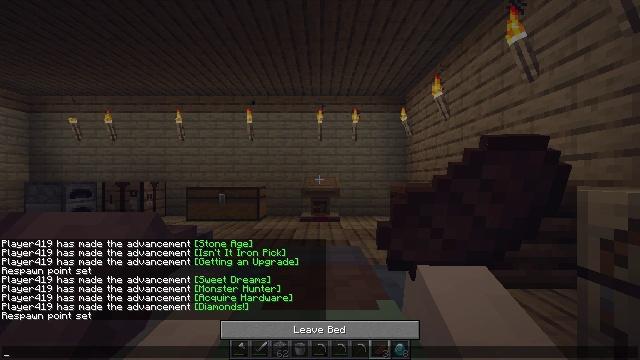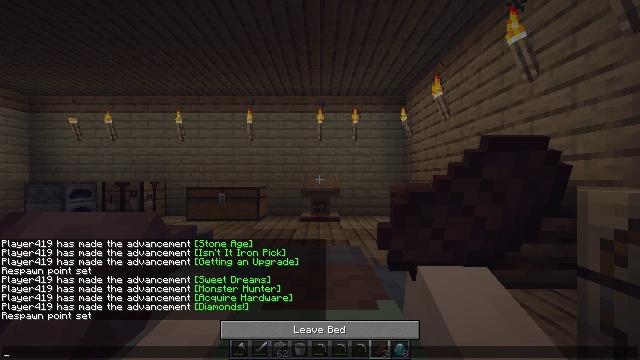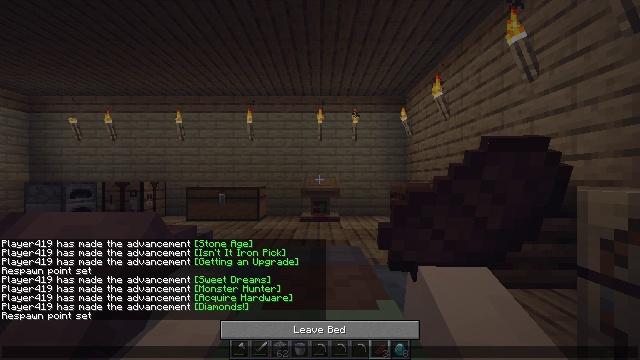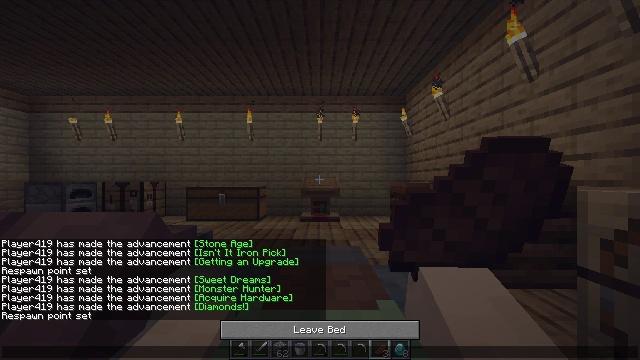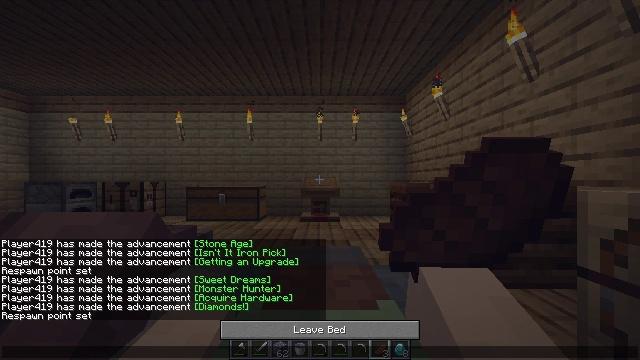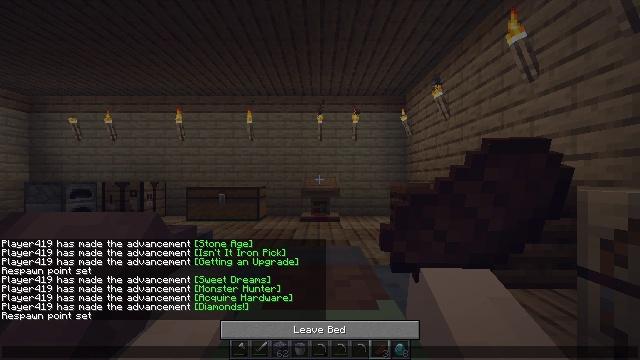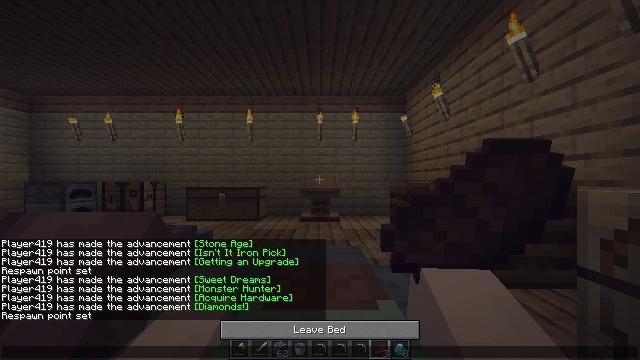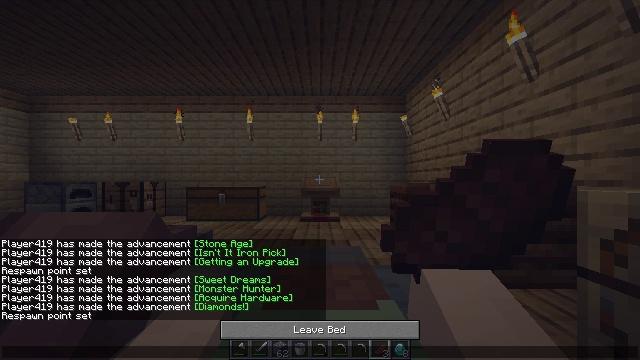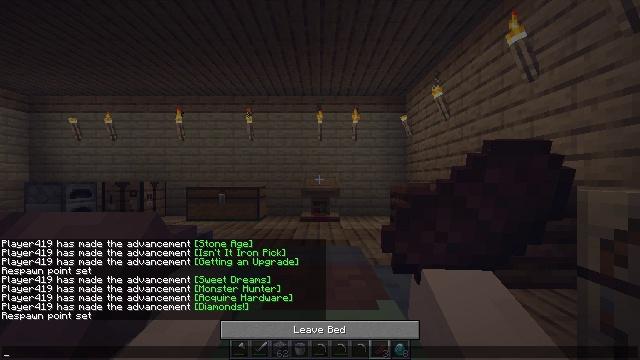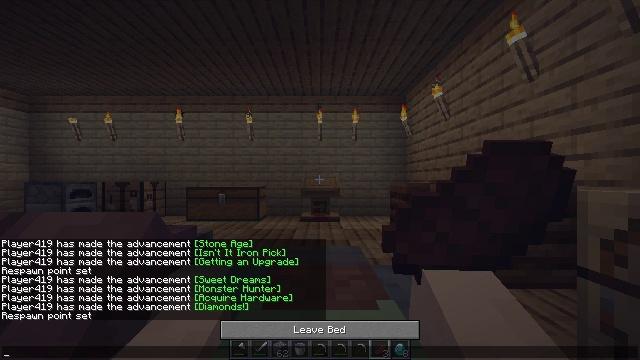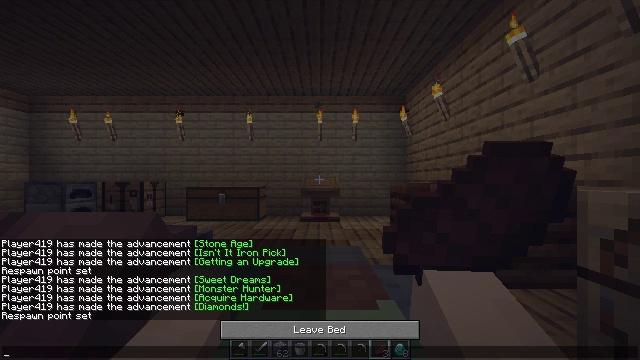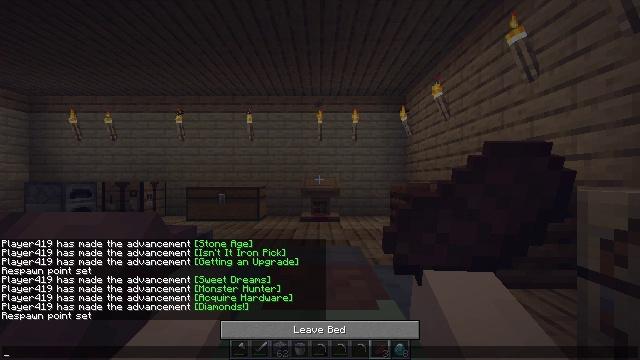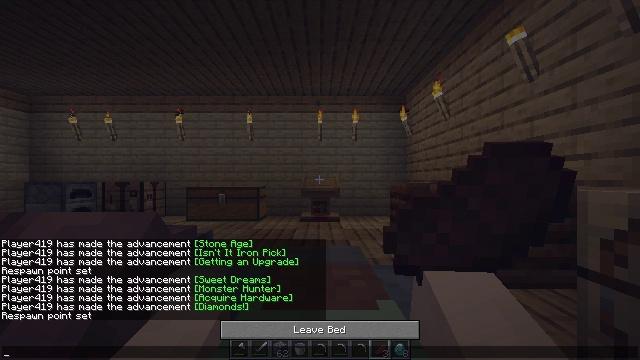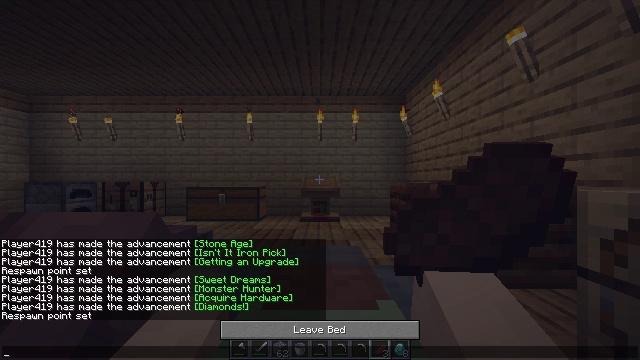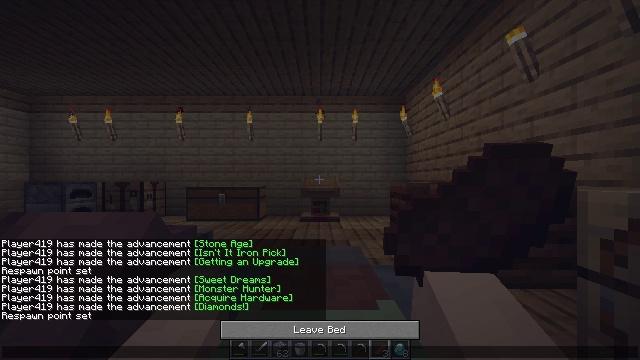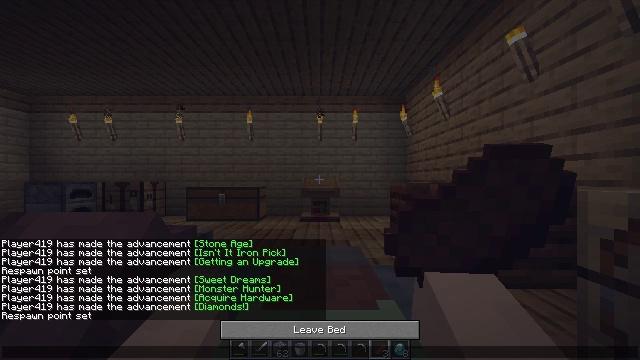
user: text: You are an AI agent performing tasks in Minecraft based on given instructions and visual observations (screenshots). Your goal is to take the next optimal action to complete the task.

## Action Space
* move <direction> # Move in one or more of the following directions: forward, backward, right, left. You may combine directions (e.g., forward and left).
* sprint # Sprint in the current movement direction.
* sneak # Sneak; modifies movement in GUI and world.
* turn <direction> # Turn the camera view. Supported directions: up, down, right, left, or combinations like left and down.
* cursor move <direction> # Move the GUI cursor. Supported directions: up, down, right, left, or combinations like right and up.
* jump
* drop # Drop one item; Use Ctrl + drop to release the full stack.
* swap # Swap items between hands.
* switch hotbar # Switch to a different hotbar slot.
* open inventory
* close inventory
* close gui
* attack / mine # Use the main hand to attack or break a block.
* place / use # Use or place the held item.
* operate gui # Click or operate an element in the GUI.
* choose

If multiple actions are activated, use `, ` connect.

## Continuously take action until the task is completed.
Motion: motion action
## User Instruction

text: Drop a cooked beef.
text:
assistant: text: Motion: no_op
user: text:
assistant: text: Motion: no_op
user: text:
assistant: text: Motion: no_op
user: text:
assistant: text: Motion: no_op
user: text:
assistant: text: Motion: no_op
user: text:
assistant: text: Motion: no_op
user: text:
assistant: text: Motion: no_op
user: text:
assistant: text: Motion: no_op
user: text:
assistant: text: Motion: no_op
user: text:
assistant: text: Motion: no_op
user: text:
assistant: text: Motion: no_op
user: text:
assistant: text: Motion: no_op
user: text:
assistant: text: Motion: no_op
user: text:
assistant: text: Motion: no_op
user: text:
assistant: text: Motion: no_op
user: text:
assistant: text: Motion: no_op
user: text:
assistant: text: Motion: no_op
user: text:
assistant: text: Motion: no_op
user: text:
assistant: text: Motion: no_op
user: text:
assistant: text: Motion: no_op
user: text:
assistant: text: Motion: no_op
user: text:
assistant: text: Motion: no_op
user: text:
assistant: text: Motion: no_op
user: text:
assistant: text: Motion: no_op
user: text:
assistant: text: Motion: no_op
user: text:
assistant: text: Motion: no_op
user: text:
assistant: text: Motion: no_op
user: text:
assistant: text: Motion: no_op
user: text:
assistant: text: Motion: no_op
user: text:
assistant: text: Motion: no_op